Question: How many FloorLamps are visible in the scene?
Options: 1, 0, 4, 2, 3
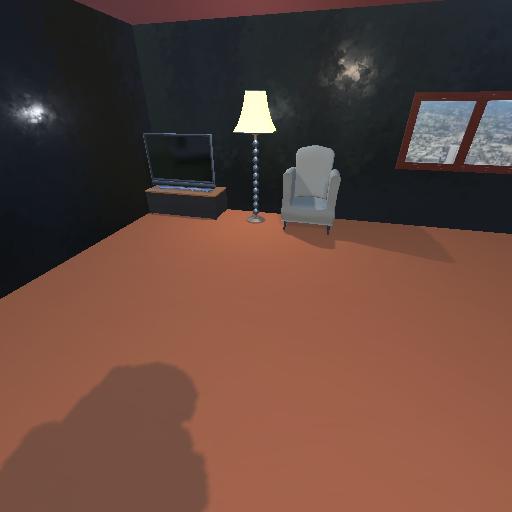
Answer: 1